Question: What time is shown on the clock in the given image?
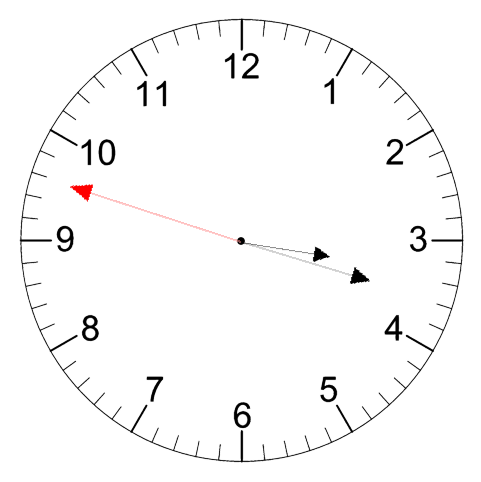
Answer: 03:17:48